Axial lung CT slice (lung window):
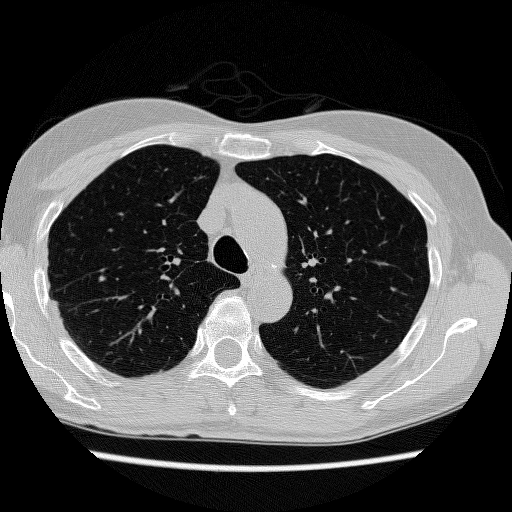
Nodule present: no